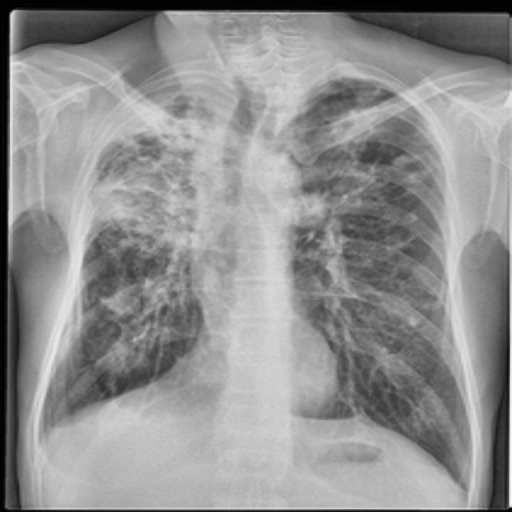
Finding: TUBERCULOSIS